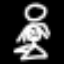
Label: angel